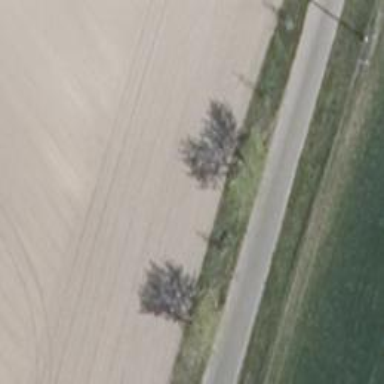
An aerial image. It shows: Deciduous broadleaved tree.